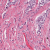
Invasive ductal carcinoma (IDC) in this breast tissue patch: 1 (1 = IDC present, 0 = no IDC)